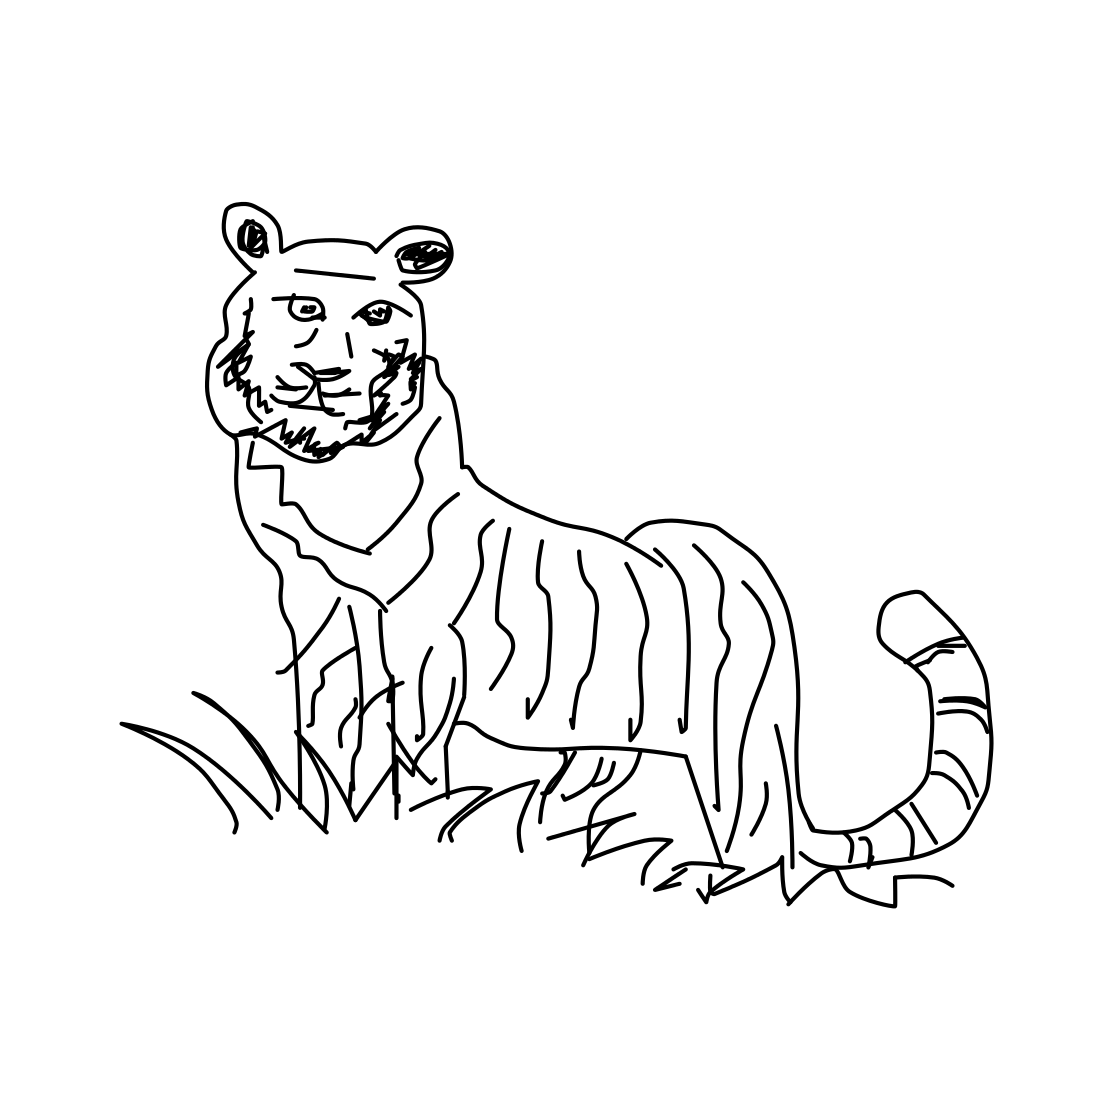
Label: tiger